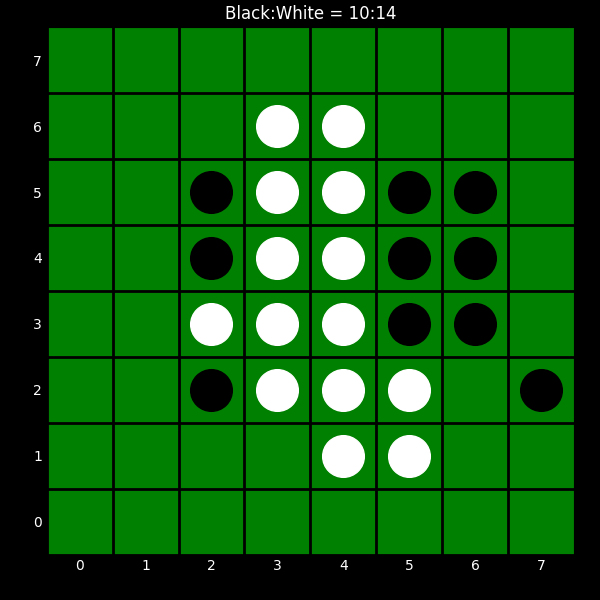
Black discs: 10
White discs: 14